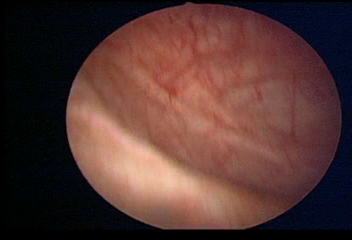
Modality: WLC
Class: Normal mucosa
Bladder cancer association: No